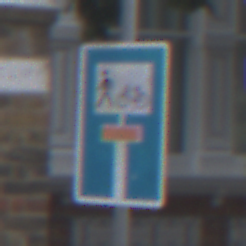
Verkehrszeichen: SackgasseRadverkehrFussgaengerDurchlaessig
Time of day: MorningAfternoon
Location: Outdoor (Urban)
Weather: Overcast
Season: NotSpecified
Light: Natural